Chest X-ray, PA view. Patient: 47 years old, sex F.
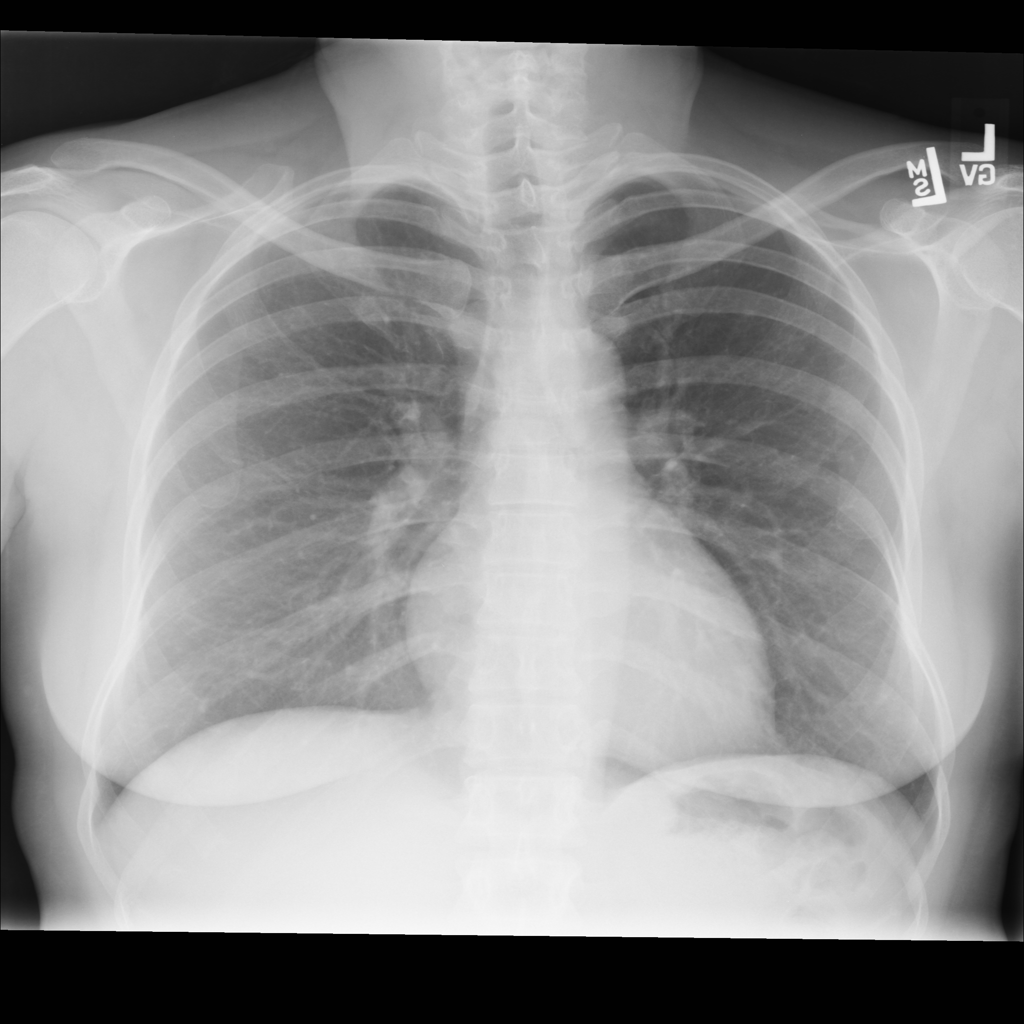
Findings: No Finding